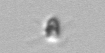
Label: Pyramimonas